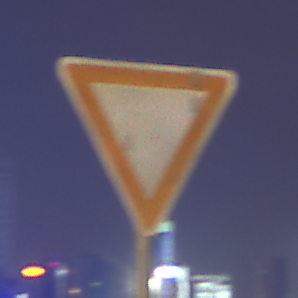
Verkehrszeichen: VorfahrtGewaehren
Umgebung: Outdoor, Urban
Tageszeit: Night
Wetter: PartlyCloudy
Licht: Natural
Jahreszeit: NotSpecified
Kontrast: HighContrast